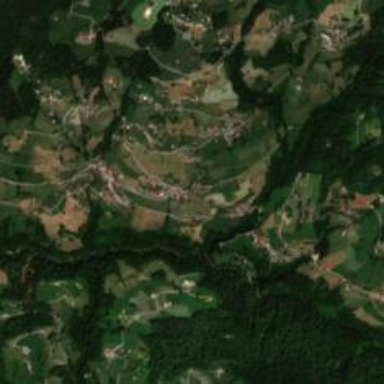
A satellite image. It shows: Small hamlet.